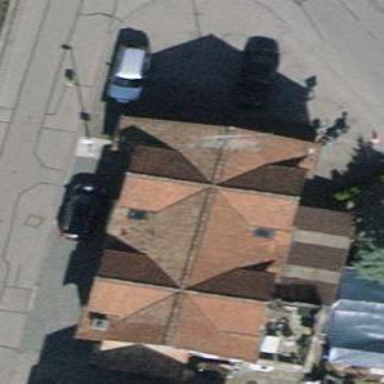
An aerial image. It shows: Restaurant.